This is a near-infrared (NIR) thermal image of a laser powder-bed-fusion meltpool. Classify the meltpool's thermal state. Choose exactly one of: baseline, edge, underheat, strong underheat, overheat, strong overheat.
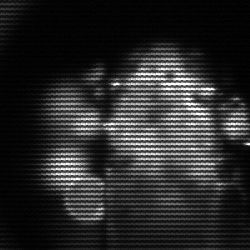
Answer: strong underheat